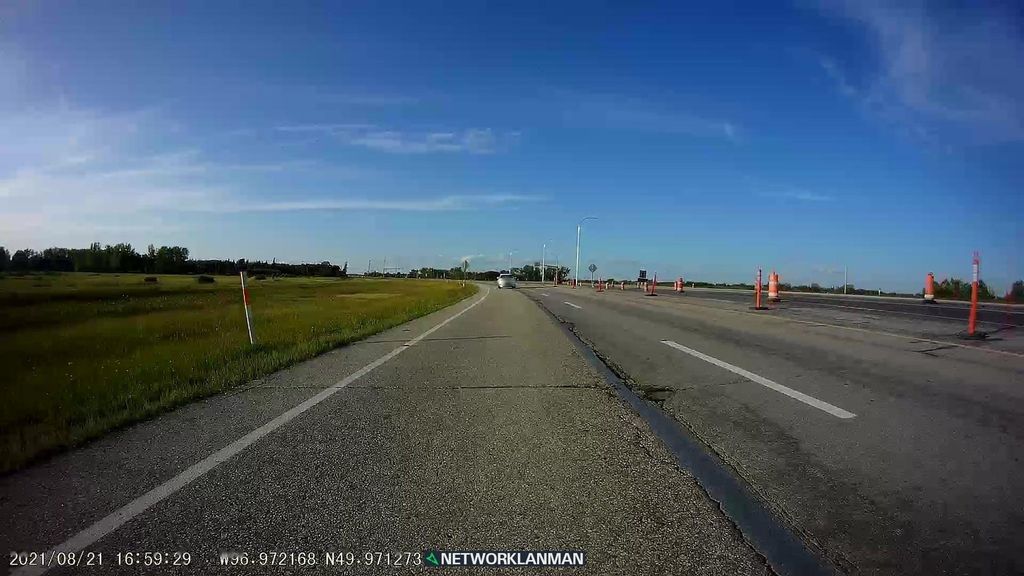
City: winnipeg